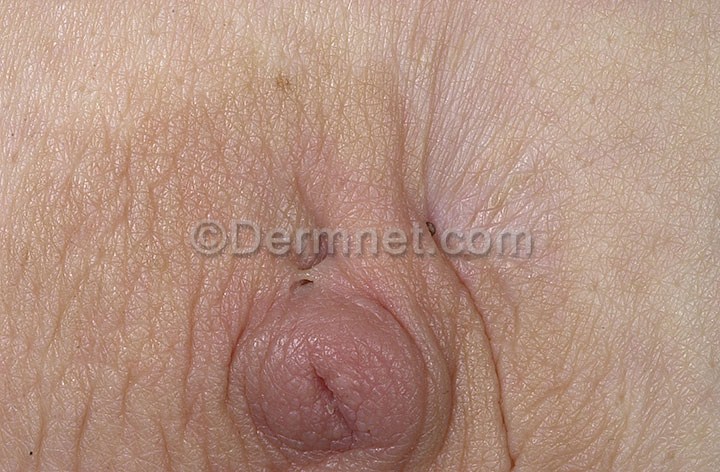
Disease: Acne and Rosacea Photos